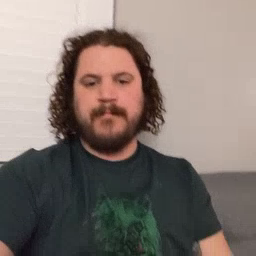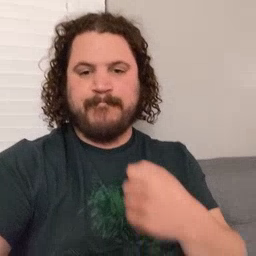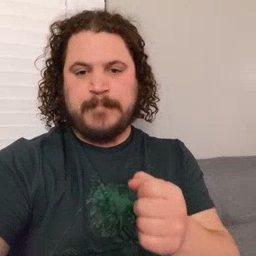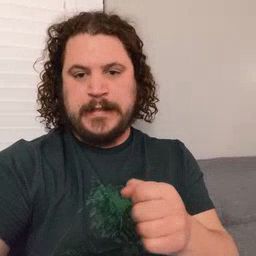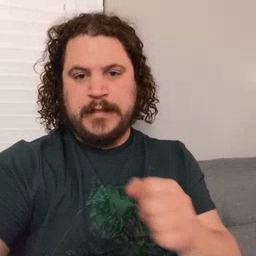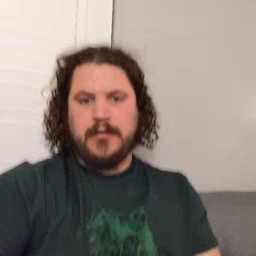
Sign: make